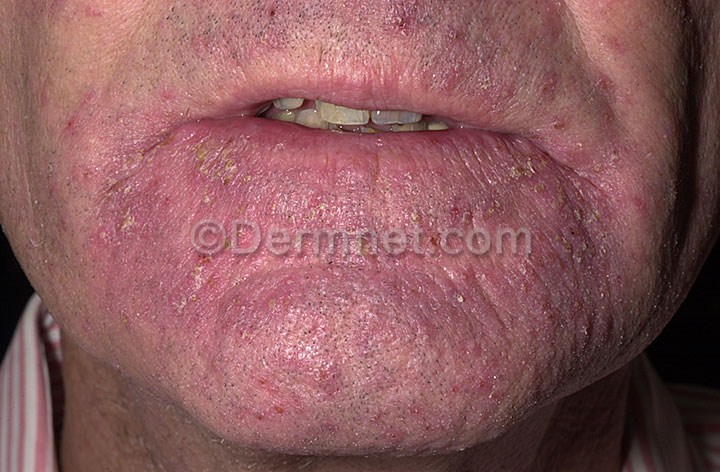
Disease: Cellulitis Impetigo and other Bacterial Infections